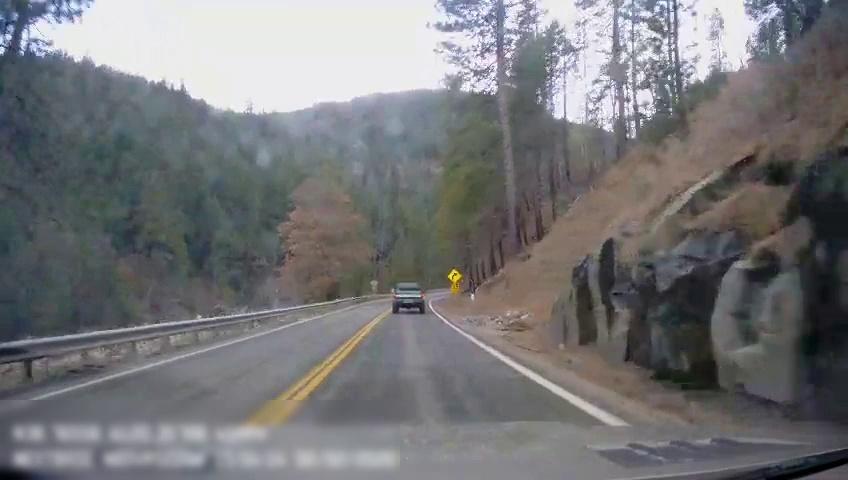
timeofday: Day
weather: Sunny
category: Drivable Space
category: Vehicles | Truck
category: Lanes | Current Lane
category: Lanes | Current Lane
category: Lanes | Alternate Lane
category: Traffic | Signs